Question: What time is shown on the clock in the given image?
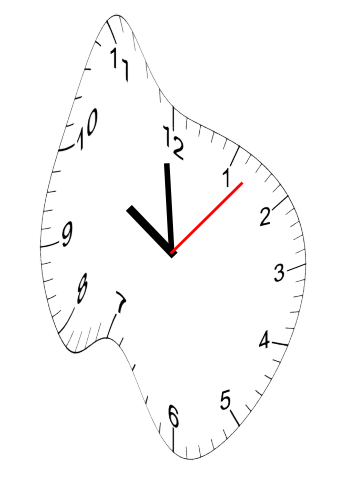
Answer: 09:59:07